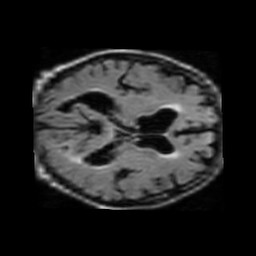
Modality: FLAIR
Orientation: axial
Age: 77
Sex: male
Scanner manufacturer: philips
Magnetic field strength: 1.5 T
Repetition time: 6 s
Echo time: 0.12 s